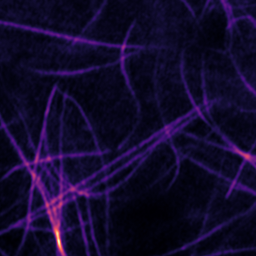
Label: Super-resolution Microtubules image